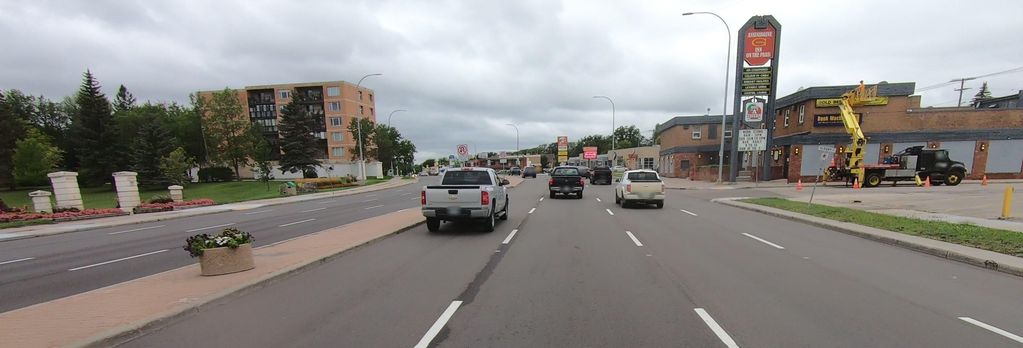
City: winnipeg